Field crop: maize
Growth stage: 2
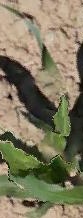
Species: maize